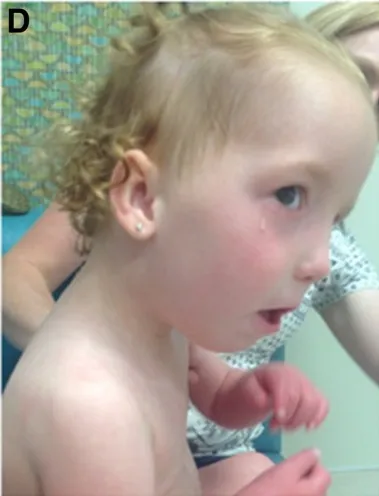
Clinical presentation of the patient.30 months The physical features observed in the patient at these visits included: scaphocephaly, telecanthus, retrognathia, and a few additional dysmorphic features.
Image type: medical_photograph (other_medical_photograph)